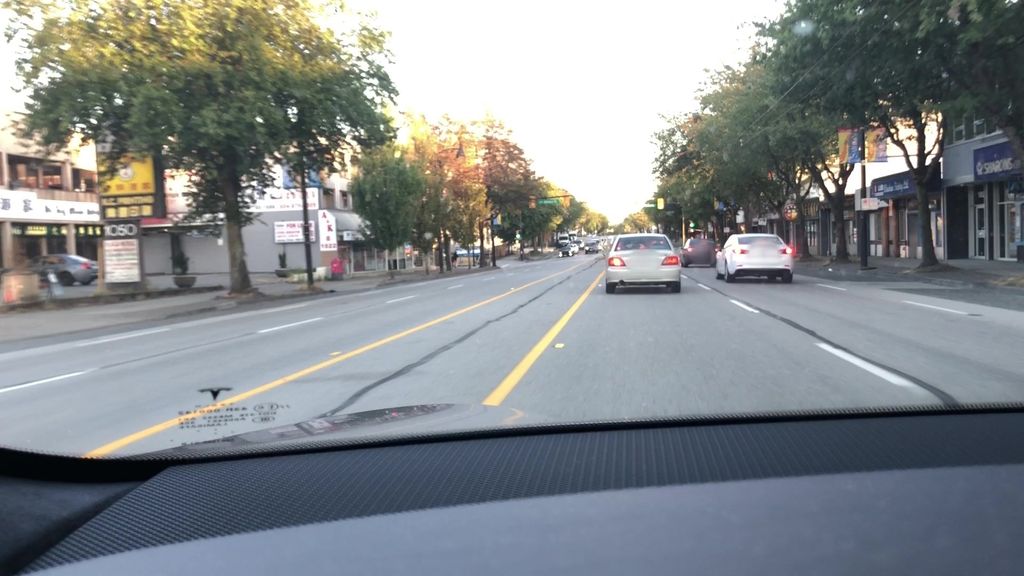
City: vancouver